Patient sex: M
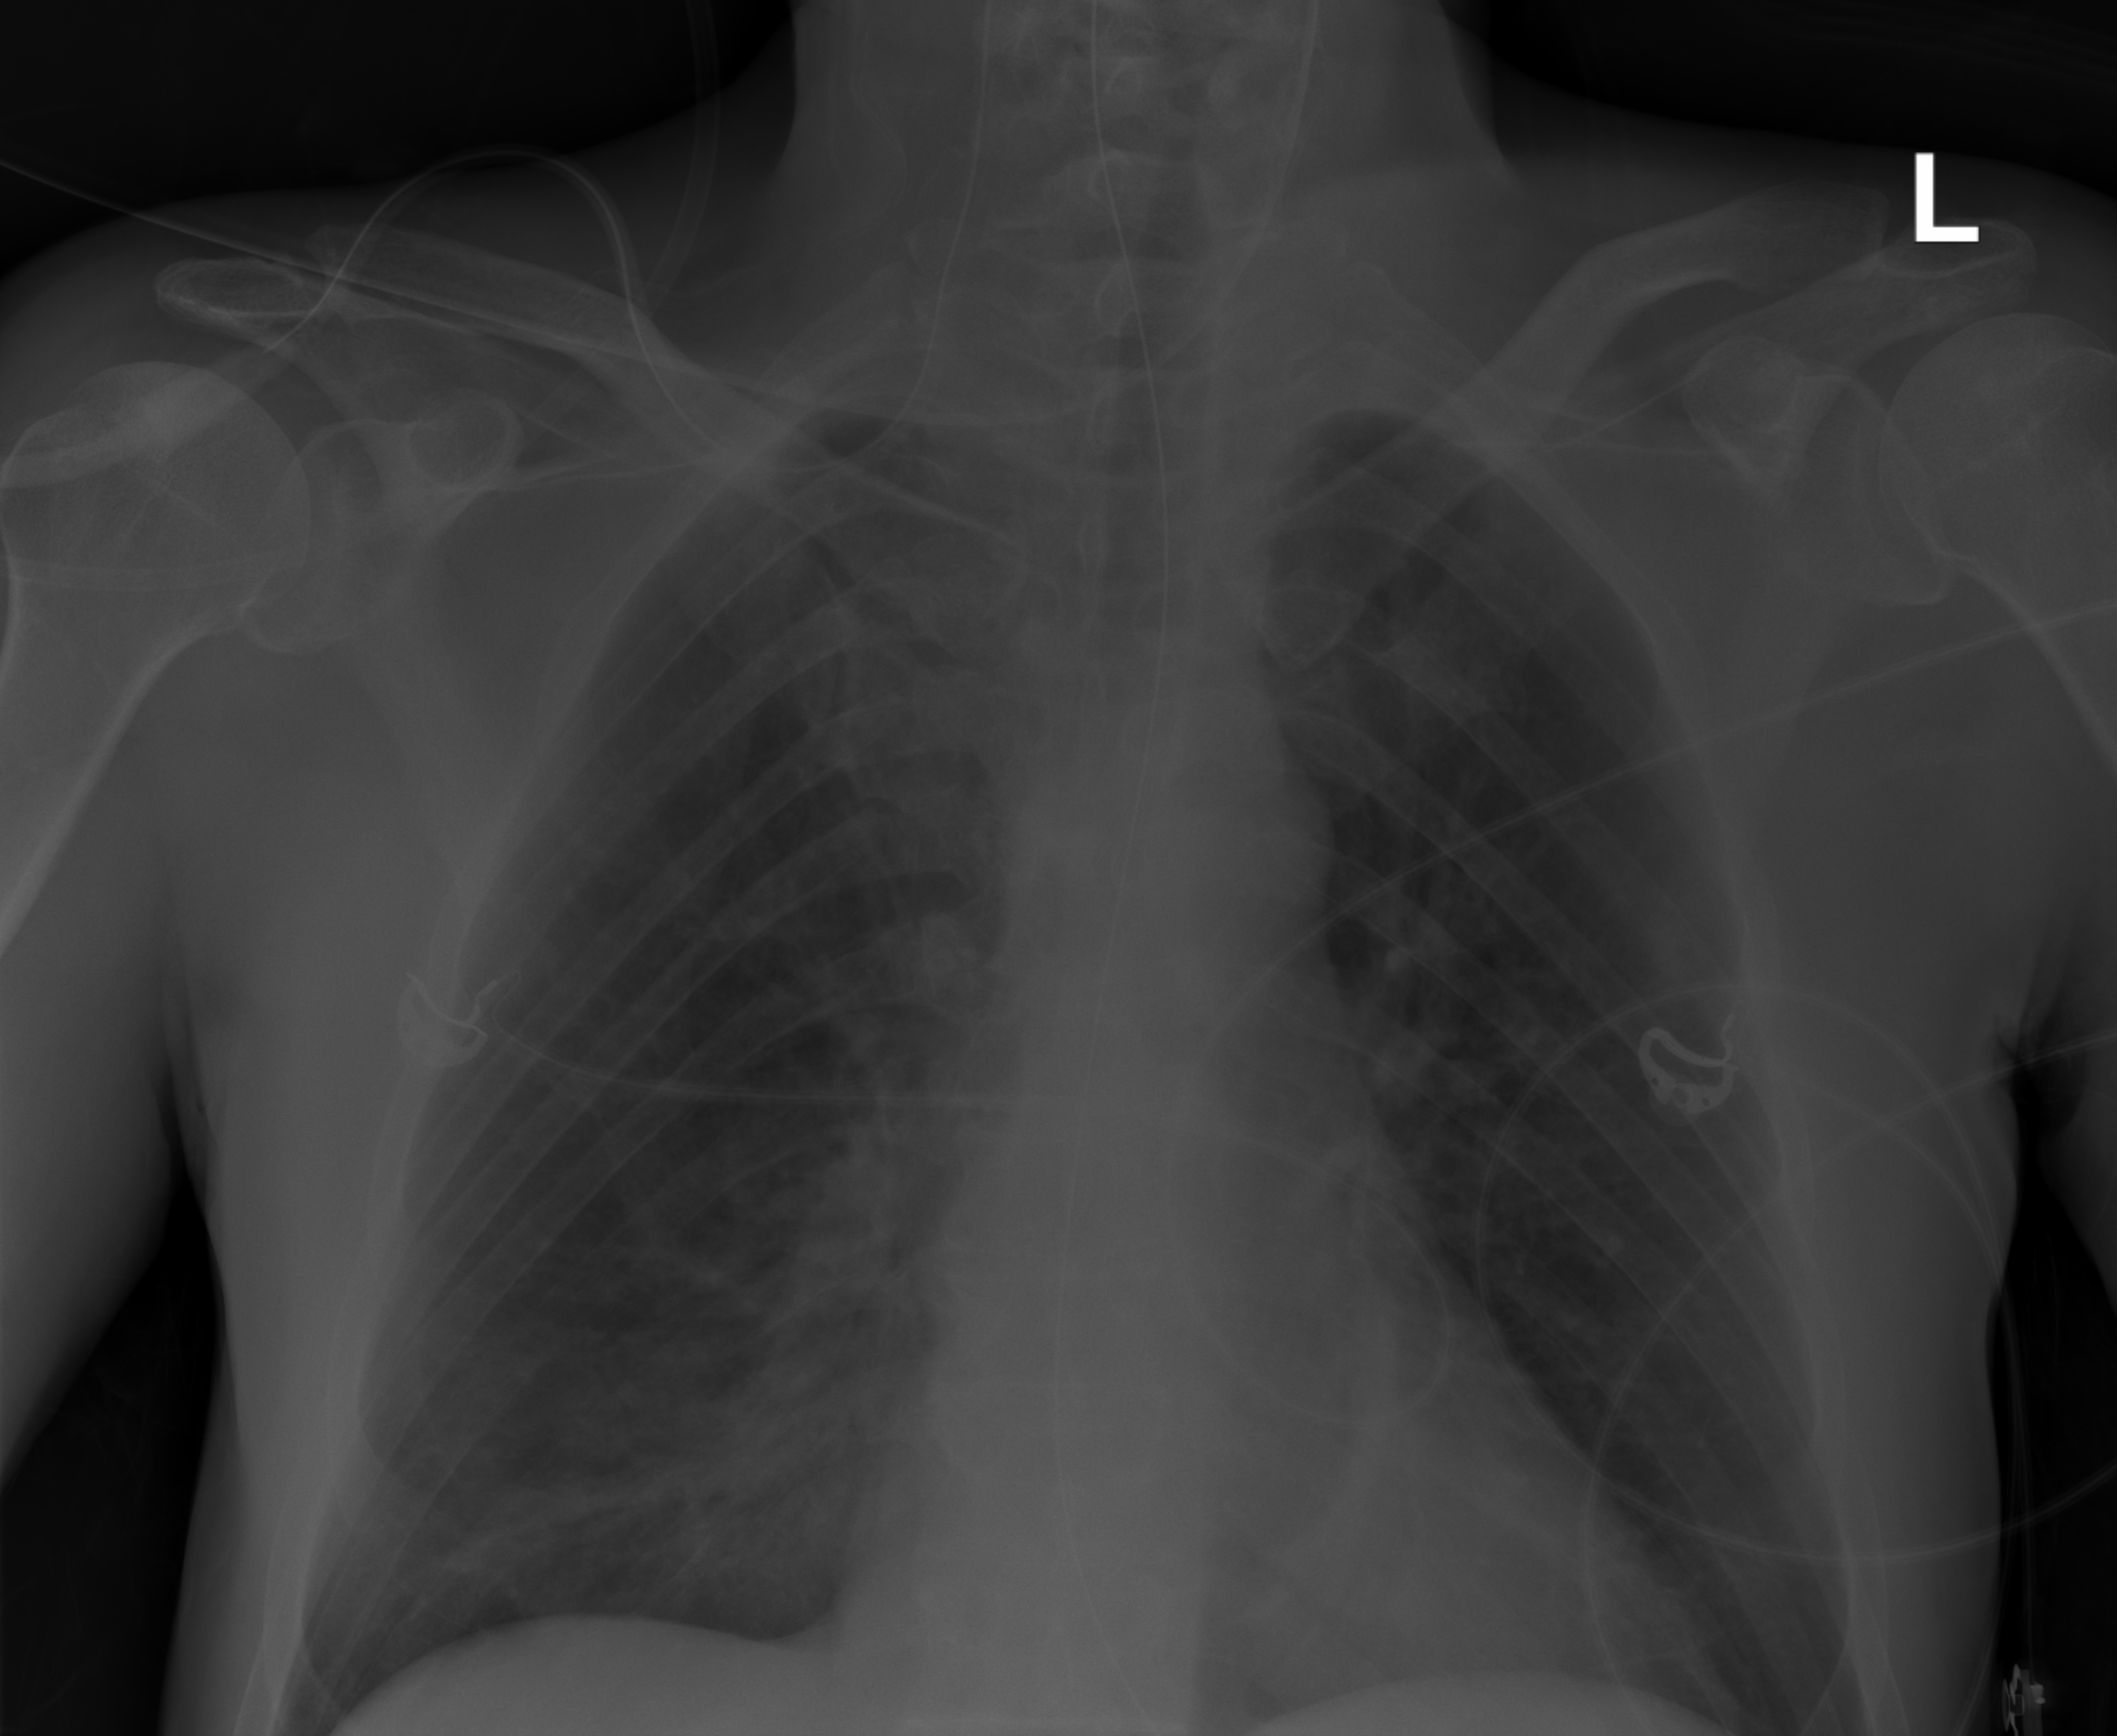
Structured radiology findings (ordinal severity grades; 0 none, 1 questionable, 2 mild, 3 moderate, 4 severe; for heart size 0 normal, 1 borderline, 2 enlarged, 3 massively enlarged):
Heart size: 0
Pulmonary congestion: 0
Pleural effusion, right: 0
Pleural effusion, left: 0
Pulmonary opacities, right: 3
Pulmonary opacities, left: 0
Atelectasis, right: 2
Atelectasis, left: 0